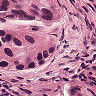
Metastatic tissue present: yes